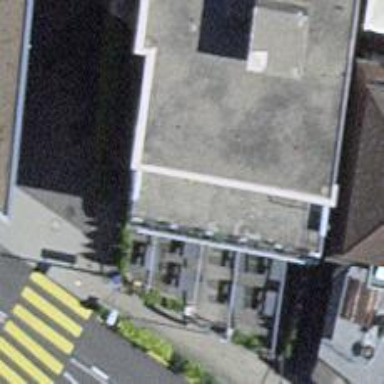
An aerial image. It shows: Restaurant.